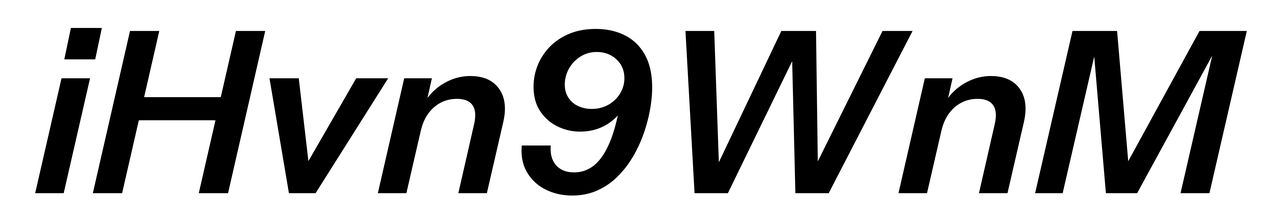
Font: InstrumentSans-Italic_SemiBold_Italic